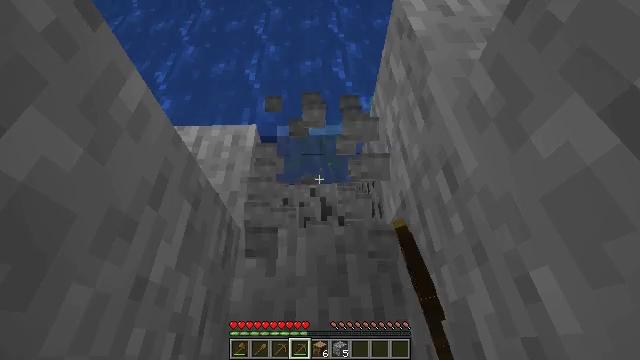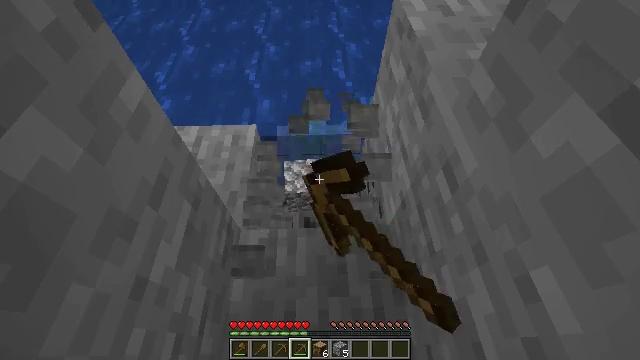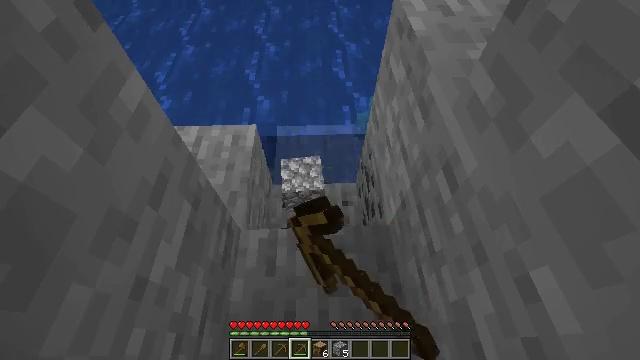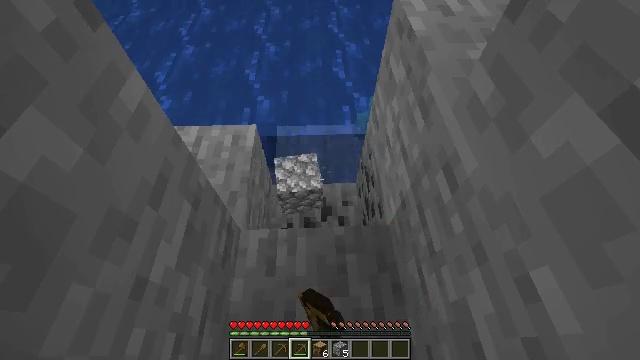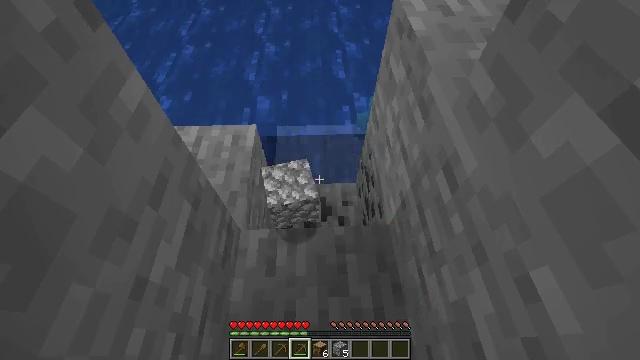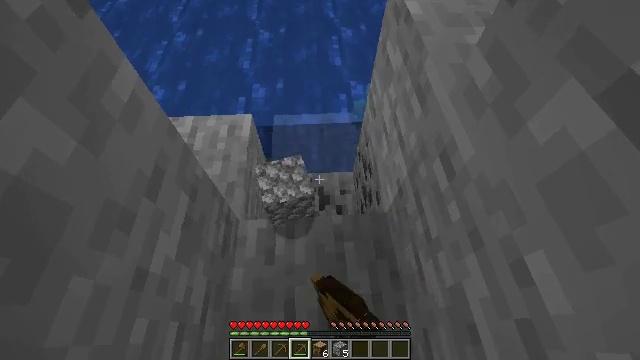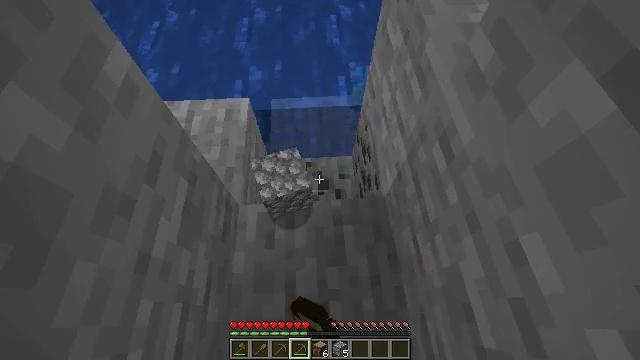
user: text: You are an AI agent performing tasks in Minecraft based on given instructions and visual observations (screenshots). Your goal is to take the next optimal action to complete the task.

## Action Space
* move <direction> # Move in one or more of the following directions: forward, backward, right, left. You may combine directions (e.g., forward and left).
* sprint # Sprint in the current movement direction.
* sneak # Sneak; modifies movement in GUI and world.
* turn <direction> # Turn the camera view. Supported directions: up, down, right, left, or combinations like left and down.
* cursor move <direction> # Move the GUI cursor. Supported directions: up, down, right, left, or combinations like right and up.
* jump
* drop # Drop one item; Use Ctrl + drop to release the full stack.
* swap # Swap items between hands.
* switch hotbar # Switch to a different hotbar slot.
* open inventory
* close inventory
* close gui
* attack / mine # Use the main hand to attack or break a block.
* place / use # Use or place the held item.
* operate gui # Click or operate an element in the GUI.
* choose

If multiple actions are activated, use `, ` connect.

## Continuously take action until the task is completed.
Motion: motion action
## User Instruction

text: Harvesting kelp can be done quickly underwater.
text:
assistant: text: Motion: attack / mine
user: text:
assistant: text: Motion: attack / mine
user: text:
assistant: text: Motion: attack / mine
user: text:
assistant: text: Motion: attack / mine
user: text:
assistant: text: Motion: turn right and down, attack / mine
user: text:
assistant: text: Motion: turn down
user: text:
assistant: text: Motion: no_op